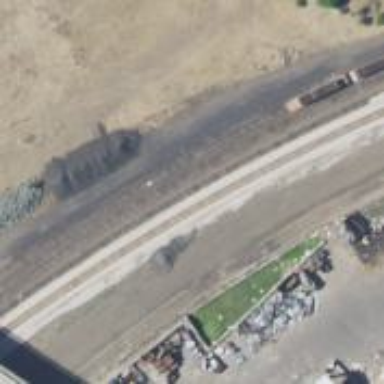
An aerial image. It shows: Railway yard.